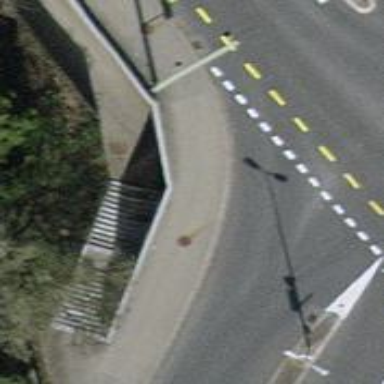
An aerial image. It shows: Stone steps on the road.